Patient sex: F
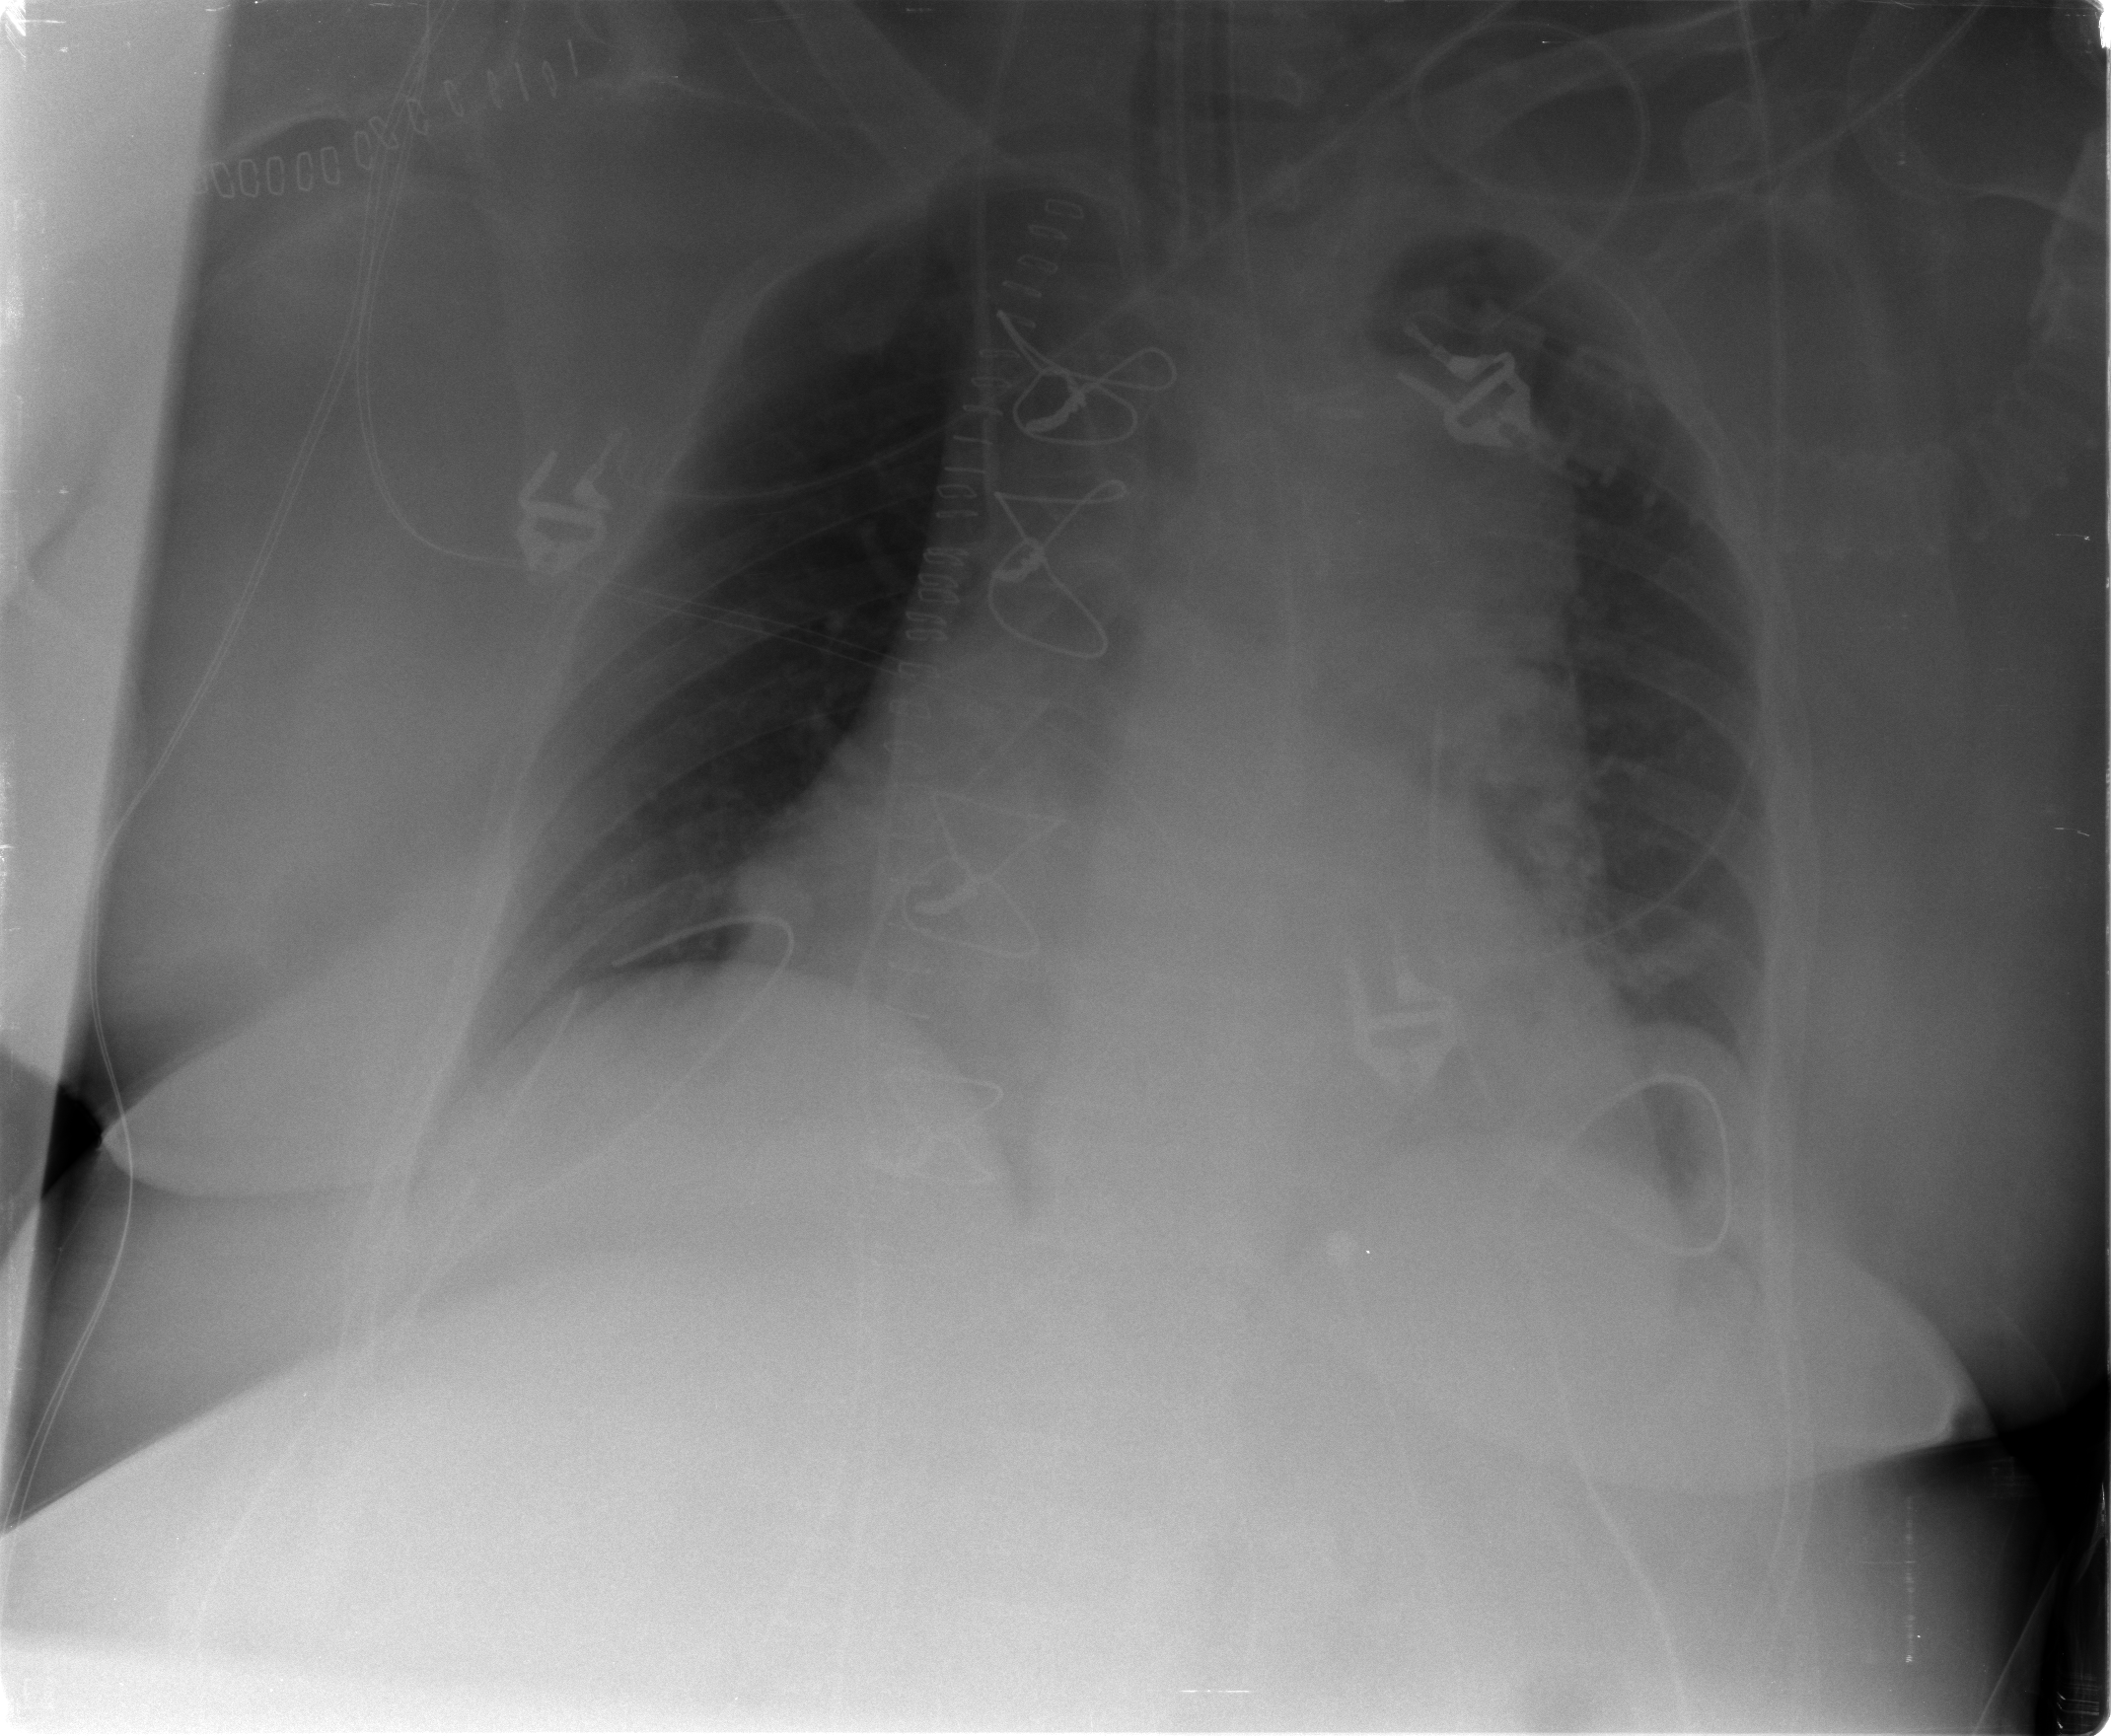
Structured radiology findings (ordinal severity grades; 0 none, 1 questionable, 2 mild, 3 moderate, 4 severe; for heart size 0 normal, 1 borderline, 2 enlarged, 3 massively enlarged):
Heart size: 2
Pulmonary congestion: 0
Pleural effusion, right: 0
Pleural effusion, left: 0
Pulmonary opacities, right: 0
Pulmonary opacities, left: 0
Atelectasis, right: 2
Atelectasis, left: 0